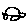
Label: car